Question: I'm trying to bring this constraint in my pyomo model
[
I define a set for indexing over time and I want to optimize the corresponding energy variable below
'''
model.grid_time = Set(initialize=range(0, 23)))
model.charging_energy = Var(model.grid_time, initialize=0)
'''
My constraint definition looks like as follows:
'''
model.limits = ConstraintList()
for t in model.grid_time:
model.limits.add(sum(model.charging_energy[t] for t in model.grid >= energy_demand.at[t,"total_energy_demand"])
'''
The problem with these codelines is that I'm summing over the whole indexing set model.grid_time and not just up to t. I think I need a second variable indexing set (replacing 'for t in model.grid'), but I'm searching unsuccessfully after how creating a variable index set..
I would appreciate any help or comment!
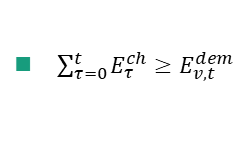
Answer: Would something like this work?
'''
def Sum_rule(model, v, t):
return sum(model.Ech[t2] for t2 in model.grid_time if t2 <= t) <= model.Edem[v,t]
model.Sum_constraint = Constraint(model.grid_time, model.V, rule=Sum_rule)
'''
Essentially, what happens is that the 't' in the 'Sum_rule(model, v, t)' makes sure that the constraint is called for each 't' in 'model.grid_times'. The 't2' in the sum is also part of 'model.grid_times', but it will only take values that are smaller than the 't' at which the constraint is called.
I am not sure if my constraint matches exactly your notation, as you have not provided all the information required (e.g. regarding the subscript 'v' of the 'E^dem' variable, but it will basically do what you want with the sum.